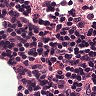
Metastatic tissue present: no